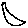
Label: moon